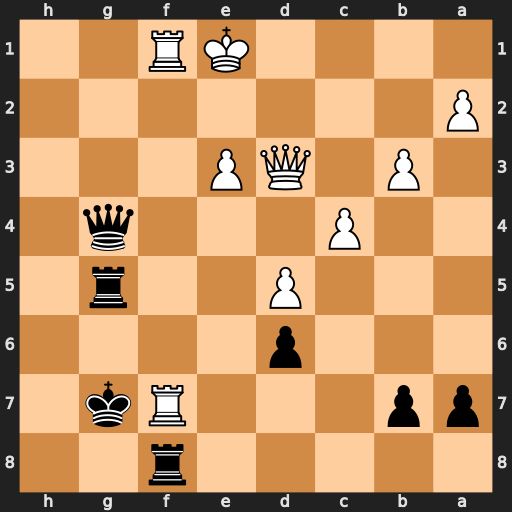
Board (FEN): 5r2/pp3Rk1/3p4/3P2r1/2P3q1/1P1QP3/P7/4KR2
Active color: b
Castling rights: -
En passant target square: -
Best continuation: Rxf7 Rxf7+ Kxf7